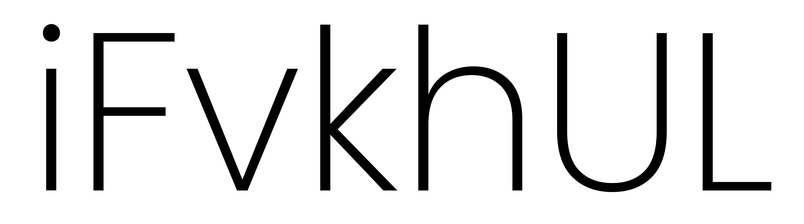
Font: Poppins-ExtraLight